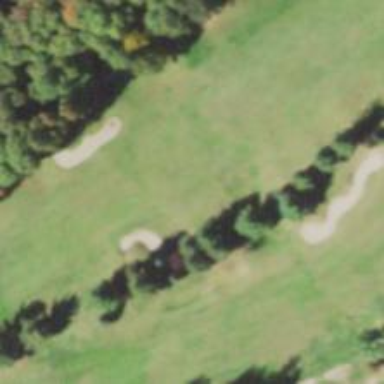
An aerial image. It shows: View of golf hole.